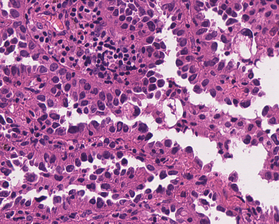
Tumor epithelial tissue: yes
Tumor-associated stroma tissue: yes
Normal tissue: no